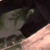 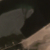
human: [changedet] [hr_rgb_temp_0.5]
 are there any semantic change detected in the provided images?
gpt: No change to mention.